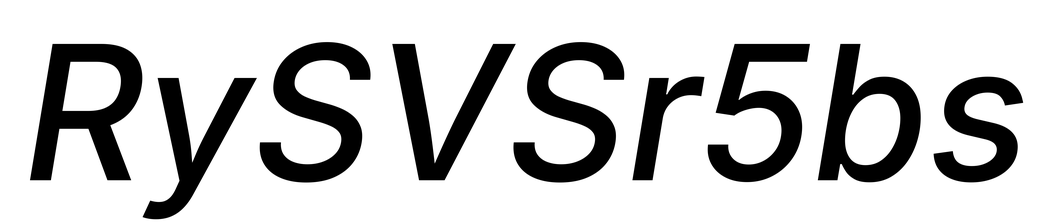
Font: Inter-Italic_Medium_Italic